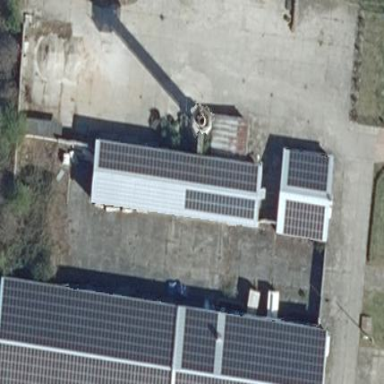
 generating electricity through photovoltaic methods."